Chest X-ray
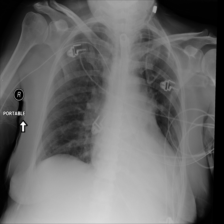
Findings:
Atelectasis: negative
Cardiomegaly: negative
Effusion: negative
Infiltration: negative
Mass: negative
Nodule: negative
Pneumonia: negative
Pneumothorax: negative
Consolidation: positive
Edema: negative
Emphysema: negative
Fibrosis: negative
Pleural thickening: negative
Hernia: negative